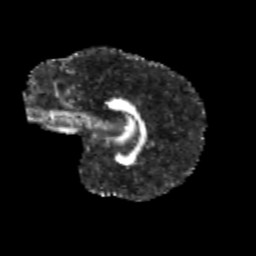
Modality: FA
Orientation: sagittal
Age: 10
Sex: female
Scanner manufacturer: siemens
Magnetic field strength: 3 T
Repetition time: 3.8 s
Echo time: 0.07 s